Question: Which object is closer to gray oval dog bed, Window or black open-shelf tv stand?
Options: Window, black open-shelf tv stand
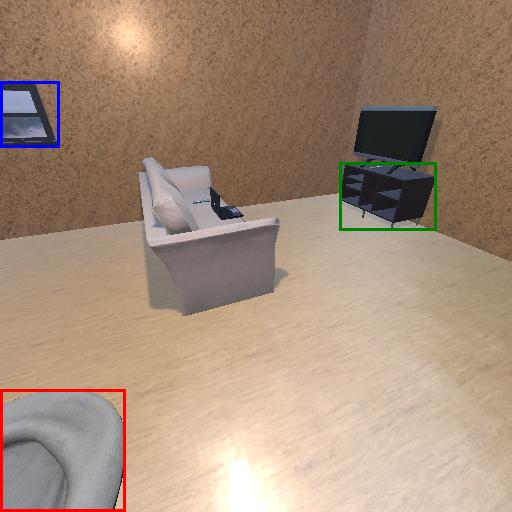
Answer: Window